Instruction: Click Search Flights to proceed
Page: home
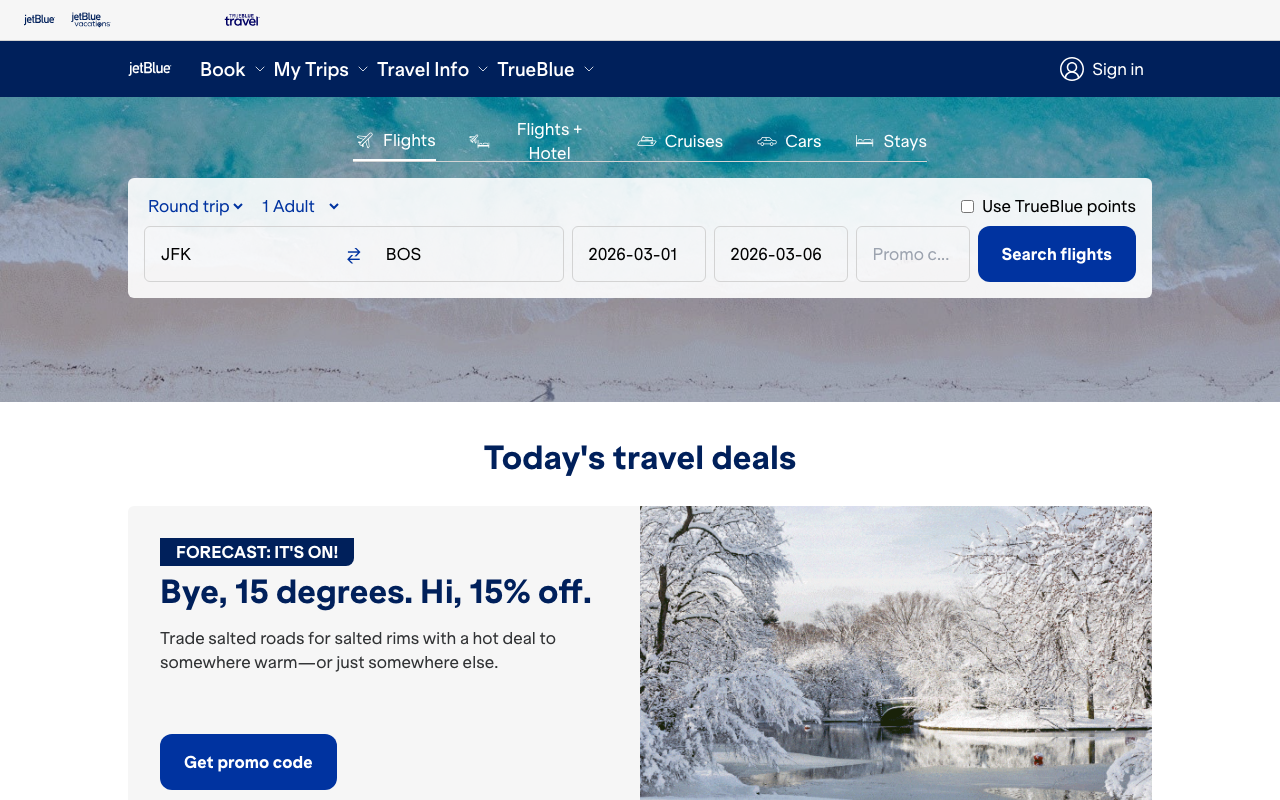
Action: click